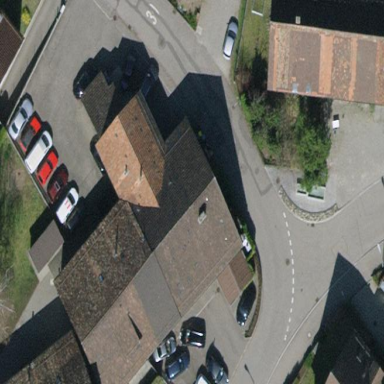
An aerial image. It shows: Detached building with tile roof.